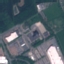
Label: Industrial